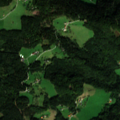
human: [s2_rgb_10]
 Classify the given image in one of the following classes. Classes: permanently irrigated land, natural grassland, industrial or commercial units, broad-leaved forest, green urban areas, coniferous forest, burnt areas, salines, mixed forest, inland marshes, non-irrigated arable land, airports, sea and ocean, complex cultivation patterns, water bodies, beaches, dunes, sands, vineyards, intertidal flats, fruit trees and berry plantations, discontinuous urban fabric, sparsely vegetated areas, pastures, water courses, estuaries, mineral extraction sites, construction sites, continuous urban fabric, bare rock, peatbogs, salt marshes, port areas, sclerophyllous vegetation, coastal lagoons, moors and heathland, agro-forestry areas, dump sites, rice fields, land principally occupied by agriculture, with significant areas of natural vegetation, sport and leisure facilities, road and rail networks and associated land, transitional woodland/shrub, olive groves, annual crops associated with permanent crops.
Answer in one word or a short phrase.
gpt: pastures, coniferous forest, mixed forest